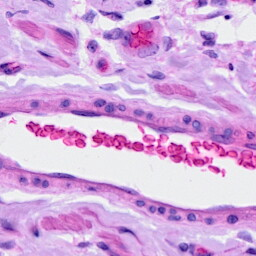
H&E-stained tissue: Ovarian